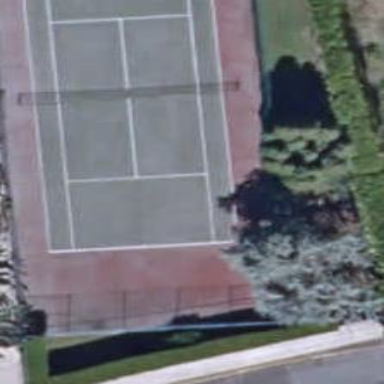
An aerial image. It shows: Tennis court on pitch.